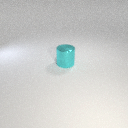
large cyan metal cylinder